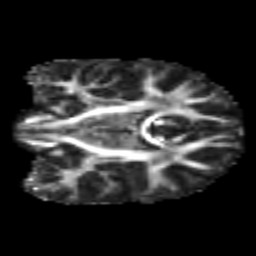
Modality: FA
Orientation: coronal
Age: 6
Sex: male
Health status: healthy